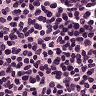
Metastatic tissue present: no